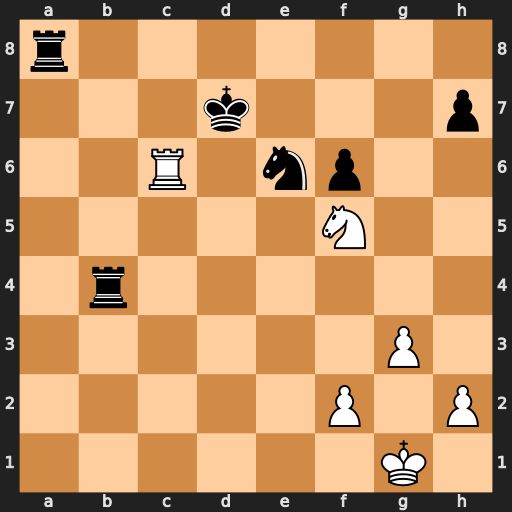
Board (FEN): r7/3k3p/2R1np2/5N2/1r6/6P1/5P1P/6K1
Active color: w
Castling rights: -
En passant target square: -
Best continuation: Rd6+ Ke8 Rxe6+